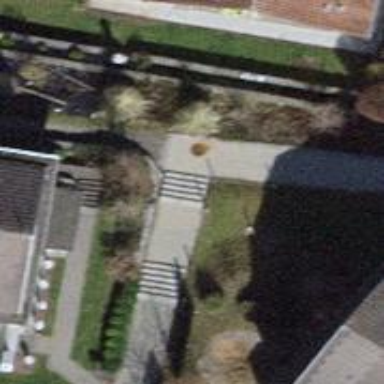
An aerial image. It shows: Set of concrete steps.